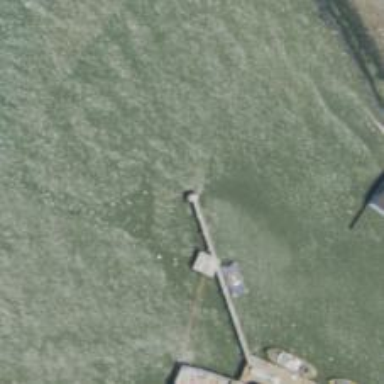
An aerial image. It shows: Breakwater structure.